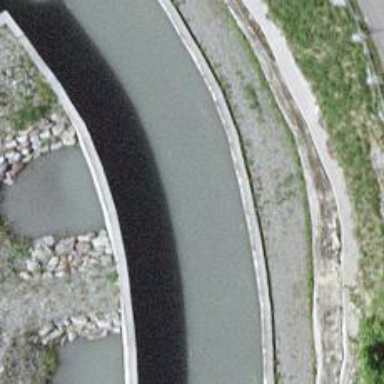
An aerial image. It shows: Canal.